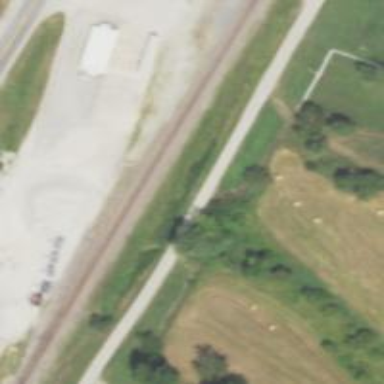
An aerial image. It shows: Railway service station.